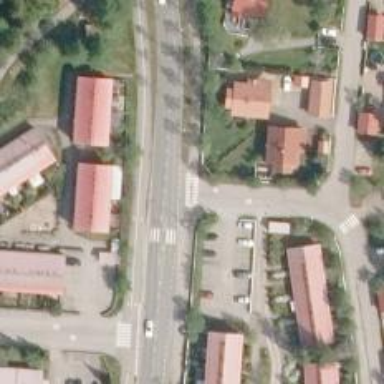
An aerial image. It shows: Crossing road.